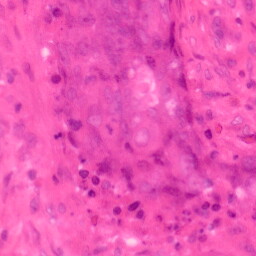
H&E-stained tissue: Colon